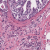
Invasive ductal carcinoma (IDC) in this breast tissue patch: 0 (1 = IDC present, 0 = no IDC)